Question: I used <URL> but it also shows the URL on the document.

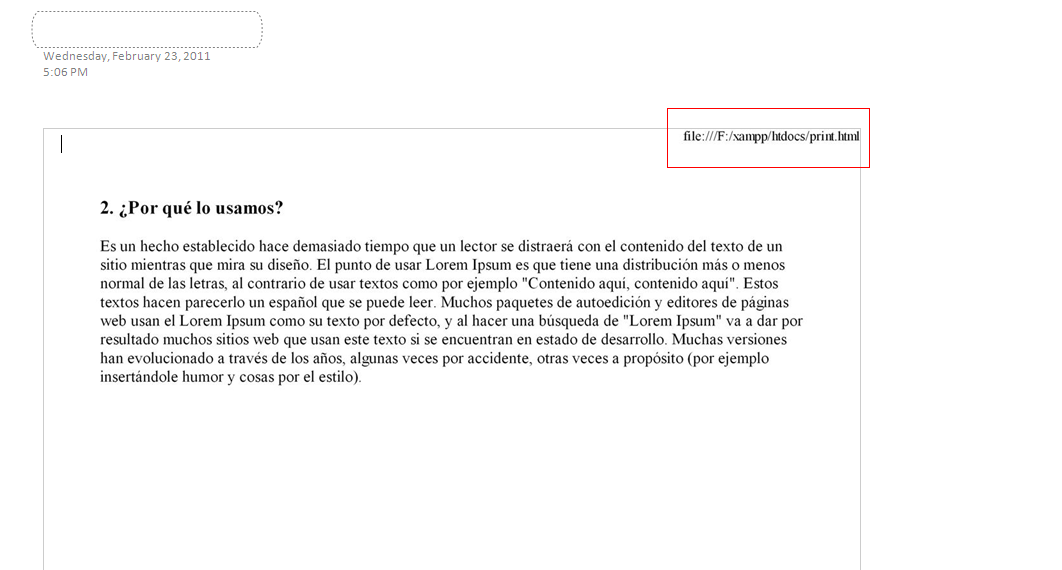
Answer: There is no way to remove the URL within the HTML page. You'll need to change that in the printing settings of your browser - if your browser allows you to to.